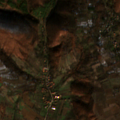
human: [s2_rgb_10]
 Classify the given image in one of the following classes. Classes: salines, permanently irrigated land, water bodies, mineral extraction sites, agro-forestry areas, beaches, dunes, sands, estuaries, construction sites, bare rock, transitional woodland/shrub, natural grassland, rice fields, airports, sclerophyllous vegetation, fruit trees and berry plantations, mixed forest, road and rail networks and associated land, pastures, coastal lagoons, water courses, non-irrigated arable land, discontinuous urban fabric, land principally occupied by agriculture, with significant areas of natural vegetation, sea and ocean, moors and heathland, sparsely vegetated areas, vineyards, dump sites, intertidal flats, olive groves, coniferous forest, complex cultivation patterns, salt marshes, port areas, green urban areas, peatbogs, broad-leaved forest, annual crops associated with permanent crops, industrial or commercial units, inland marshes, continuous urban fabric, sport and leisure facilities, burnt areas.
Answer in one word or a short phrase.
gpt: fruit trees and berry plantations, complex cultivation patterns, land principally occupied by agriculture, with significant areas of natural vegetation, broad-leaved forest